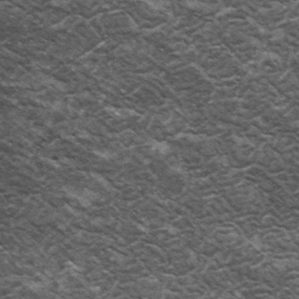
Label: frost